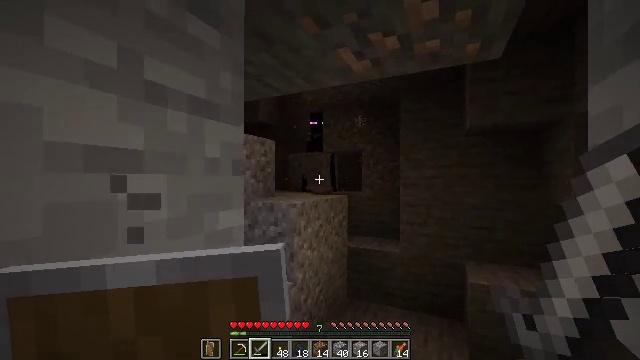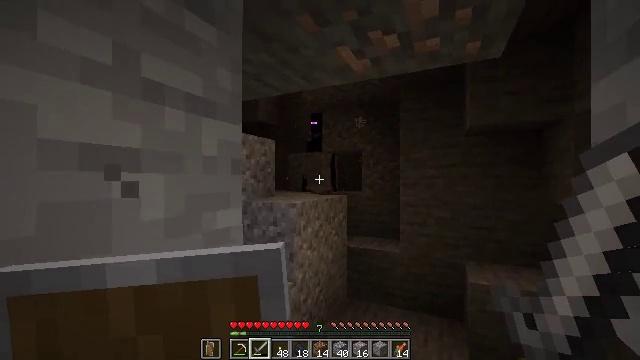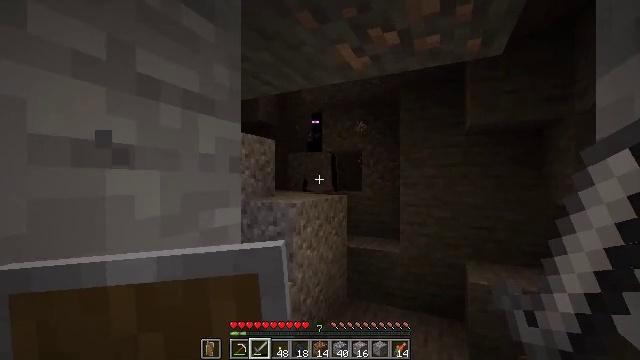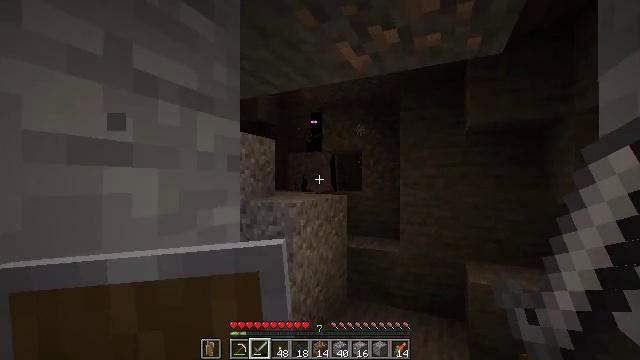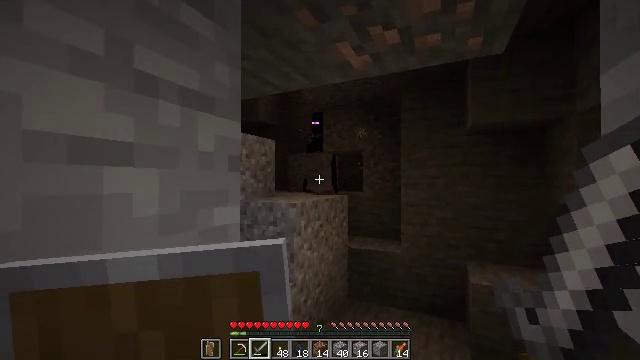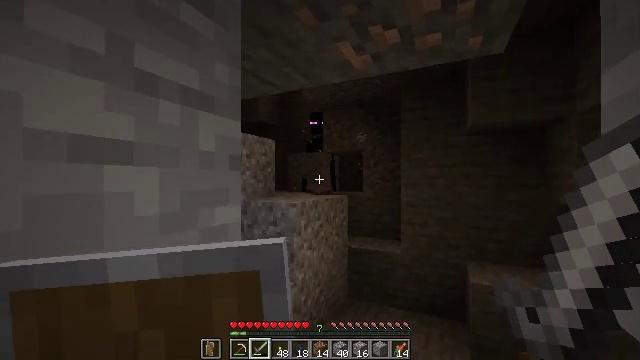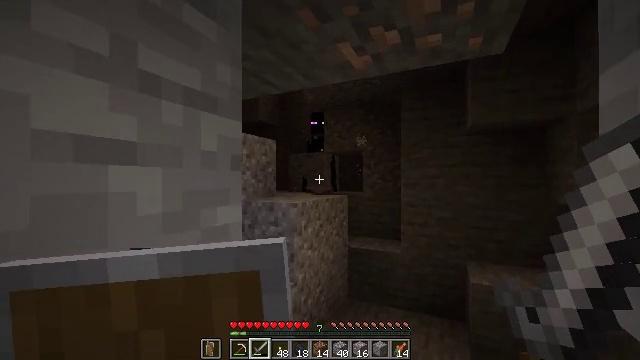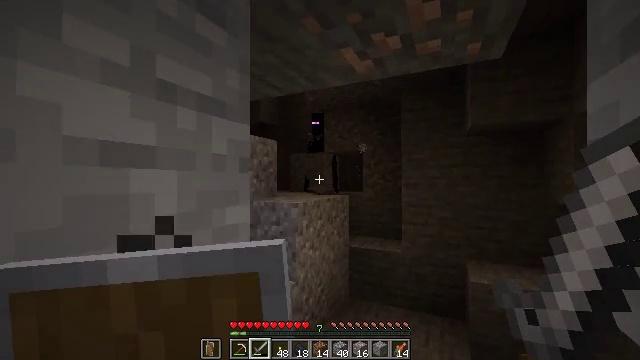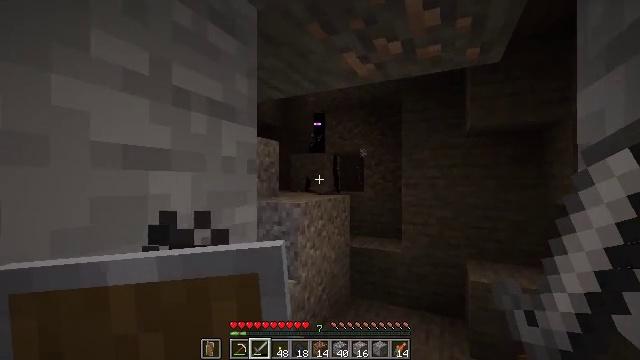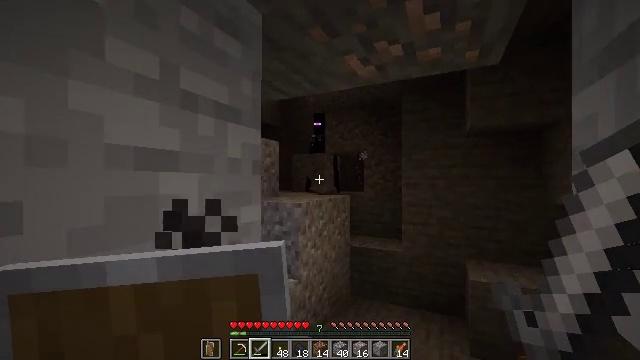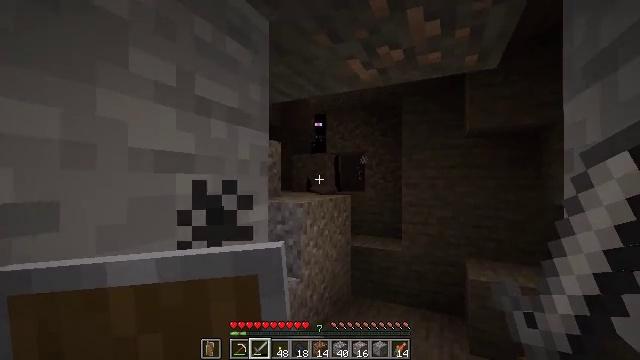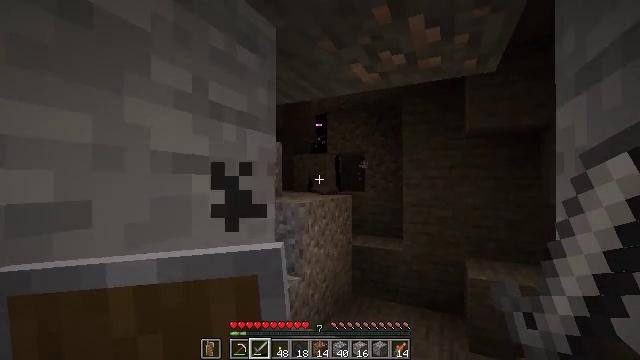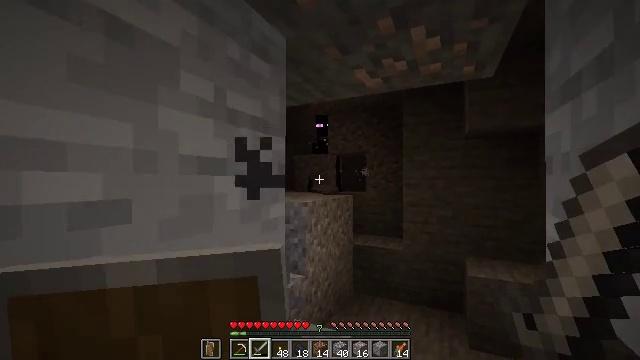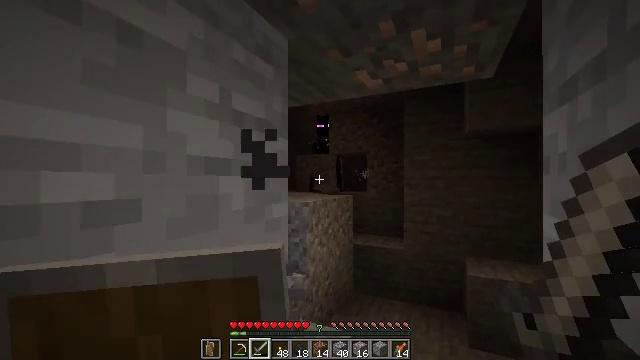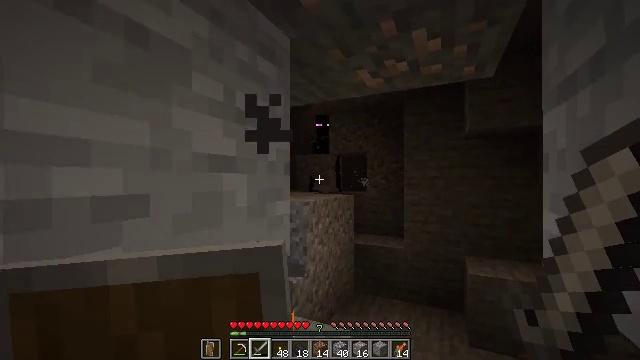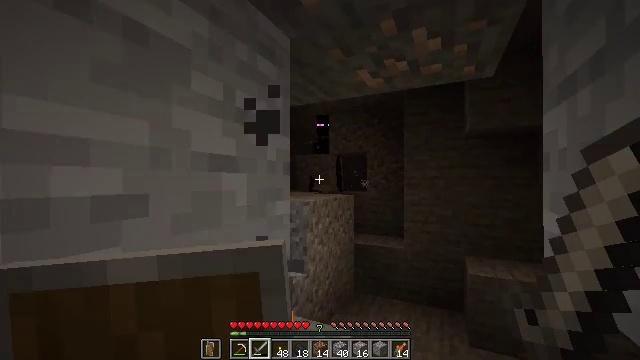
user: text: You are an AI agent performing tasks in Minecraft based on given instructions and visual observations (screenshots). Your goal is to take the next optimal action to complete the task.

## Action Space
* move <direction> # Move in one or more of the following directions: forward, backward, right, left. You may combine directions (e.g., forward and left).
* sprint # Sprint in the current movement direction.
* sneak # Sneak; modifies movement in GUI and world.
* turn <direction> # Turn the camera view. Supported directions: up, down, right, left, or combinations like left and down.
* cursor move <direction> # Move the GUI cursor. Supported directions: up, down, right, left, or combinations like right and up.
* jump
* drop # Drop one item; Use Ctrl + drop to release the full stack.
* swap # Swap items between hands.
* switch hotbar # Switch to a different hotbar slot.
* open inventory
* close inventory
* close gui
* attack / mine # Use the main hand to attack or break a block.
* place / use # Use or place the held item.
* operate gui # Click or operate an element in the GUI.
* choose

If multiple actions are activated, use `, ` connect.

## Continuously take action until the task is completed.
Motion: motion action
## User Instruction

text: Break the gravel block.
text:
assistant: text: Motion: sneak
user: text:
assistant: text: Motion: sneak
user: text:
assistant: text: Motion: sneak
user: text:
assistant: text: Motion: sneak
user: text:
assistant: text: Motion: sneak
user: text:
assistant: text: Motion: move back, sneak
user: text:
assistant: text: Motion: move back, sneak
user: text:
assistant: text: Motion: move back, sneak
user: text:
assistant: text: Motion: move back, sneak
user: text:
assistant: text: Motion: move back, sneak
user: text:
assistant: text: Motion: move back, sneak
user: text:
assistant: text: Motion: move back, sneak
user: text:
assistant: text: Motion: move right, sneak
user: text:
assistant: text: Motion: move right, sneak
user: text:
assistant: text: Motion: move right, sneak
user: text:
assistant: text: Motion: move right, sneak
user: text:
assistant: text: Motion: sneak
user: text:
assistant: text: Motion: sneak
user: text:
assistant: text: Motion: sneak
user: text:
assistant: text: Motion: sneak
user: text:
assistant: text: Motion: sneak
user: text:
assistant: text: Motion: sneak
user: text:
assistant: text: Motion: sneak
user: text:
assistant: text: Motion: sneak
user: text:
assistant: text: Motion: sneak
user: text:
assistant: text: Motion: move back, sneak
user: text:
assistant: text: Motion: move back, sneak
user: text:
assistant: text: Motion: move back, sneak
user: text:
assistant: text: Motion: move back, sneak
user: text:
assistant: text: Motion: move back, sneak, turn right and down